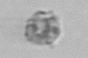
Label: coccolithophorid